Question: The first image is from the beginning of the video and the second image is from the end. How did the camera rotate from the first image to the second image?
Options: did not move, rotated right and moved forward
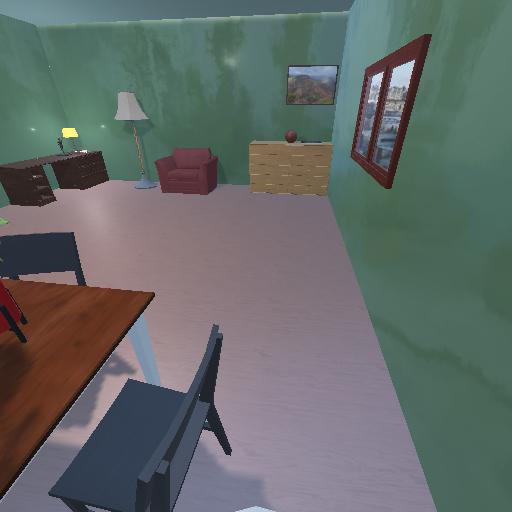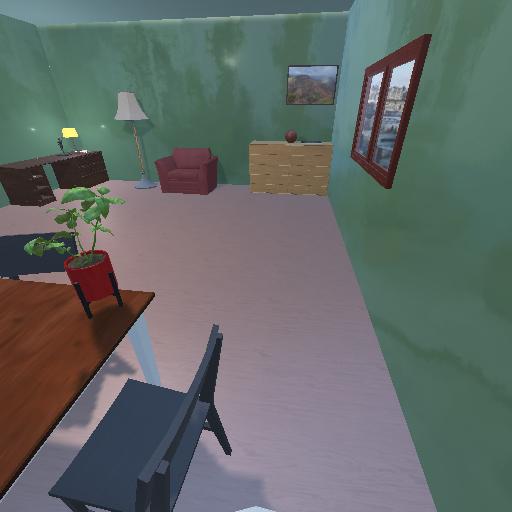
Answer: did not move